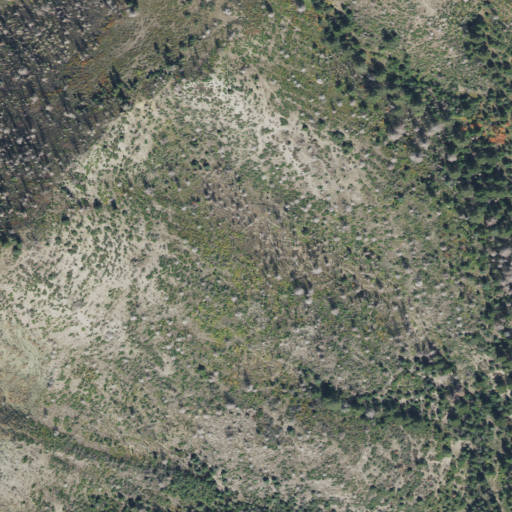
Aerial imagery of ridge(s) in Utah named Partridge Ridge containing shrub, deciduous forest, grassland, and evergreen forest